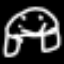
Label: frog